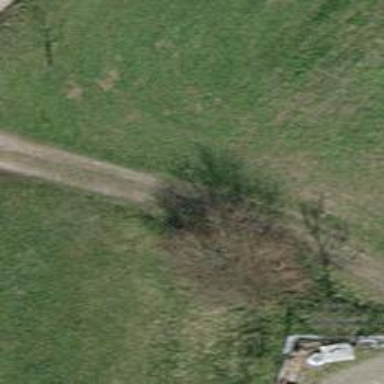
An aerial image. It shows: Bridleway with track type of grade 3.